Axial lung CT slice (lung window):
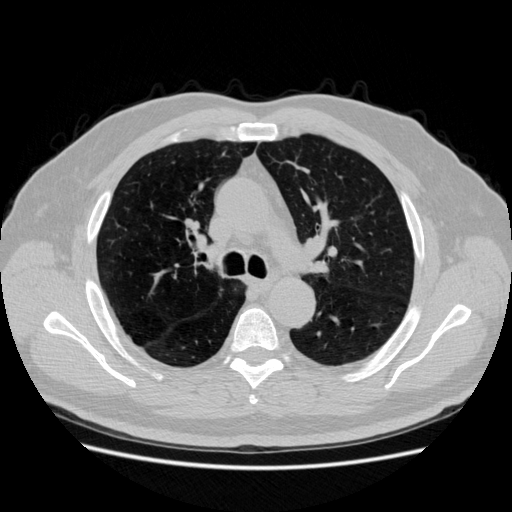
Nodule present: no